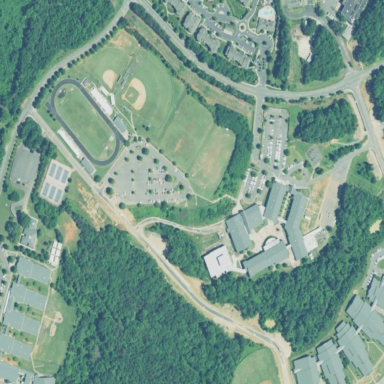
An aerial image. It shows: School.